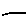
Label: line